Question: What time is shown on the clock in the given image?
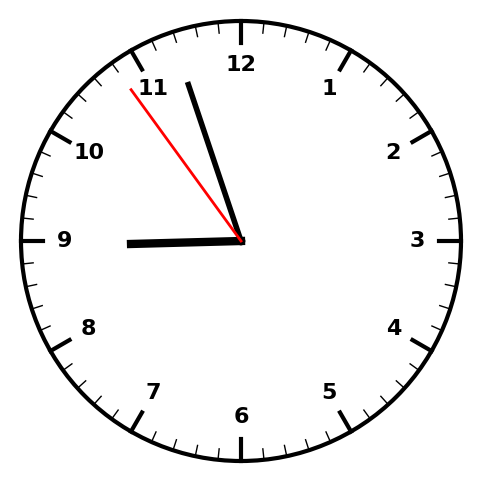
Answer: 08:56:54